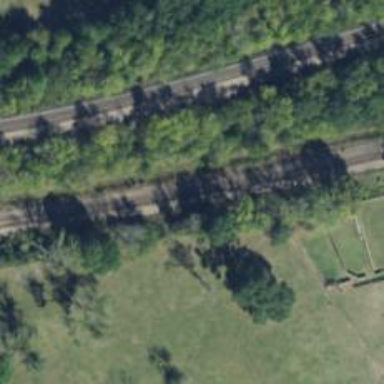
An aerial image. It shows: Railway track.